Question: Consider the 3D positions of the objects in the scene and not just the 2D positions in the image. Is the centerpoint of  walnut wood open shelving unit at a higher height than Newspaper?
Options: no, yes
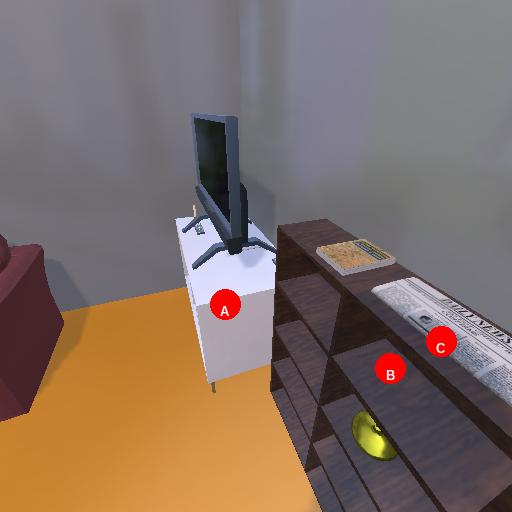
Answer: no